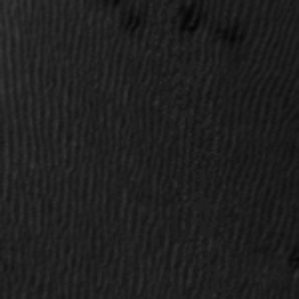
Label: frost